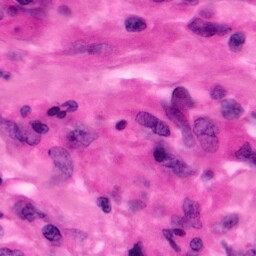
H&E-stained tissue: Pancreatic